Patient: sex M, age 60
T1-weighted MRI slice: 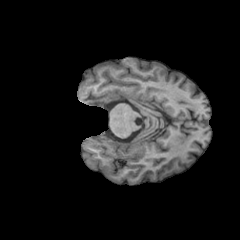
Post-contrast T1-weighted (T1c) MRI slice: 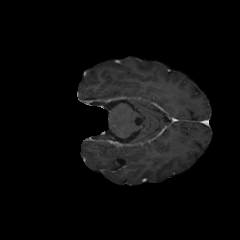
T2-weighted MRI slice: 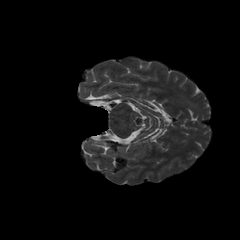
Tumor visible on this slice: no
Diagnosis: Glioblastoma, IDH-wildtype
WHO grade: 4